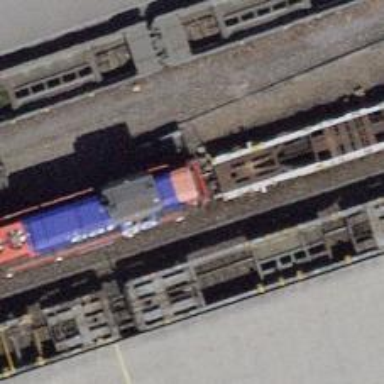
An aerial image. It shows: Railway switch.